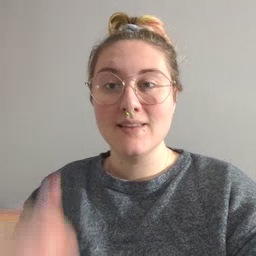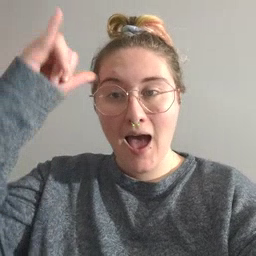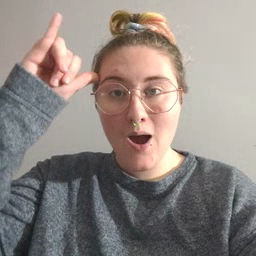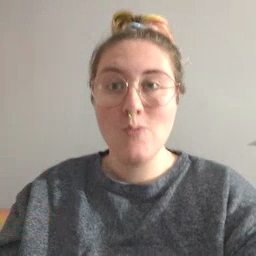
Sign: cow